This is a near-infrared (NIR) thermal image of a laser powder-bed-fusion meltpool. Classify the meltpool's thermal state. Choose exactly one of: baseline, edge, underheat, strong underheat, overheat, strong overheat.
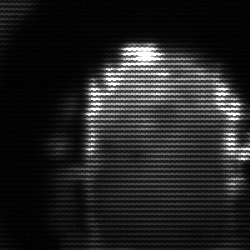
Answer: baseline